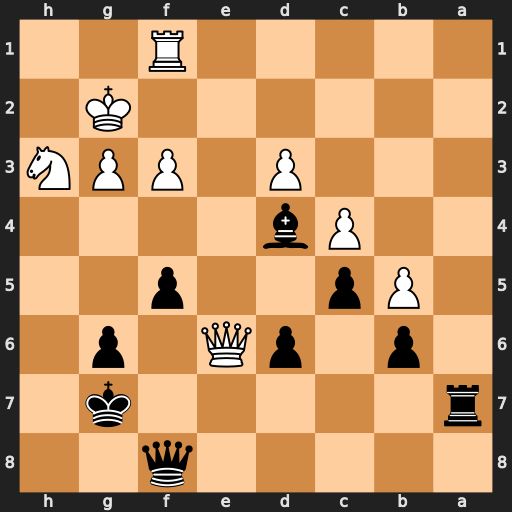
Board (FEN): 5q2/r5k1/1p1pQ1p1/1Pp2p2/2Pb4/3P1PPN/6K1/5R2
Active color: b
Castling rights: -
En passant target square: -
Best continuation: Re7 Nf4 Qe8 Re1 Rxe6